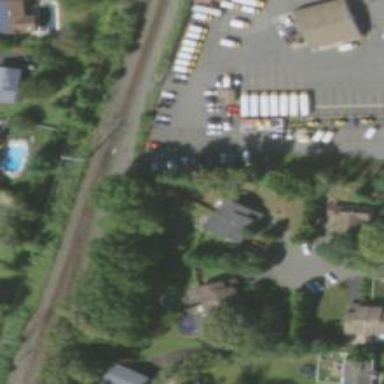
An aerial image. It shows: Outdoor signal box located at the railway.